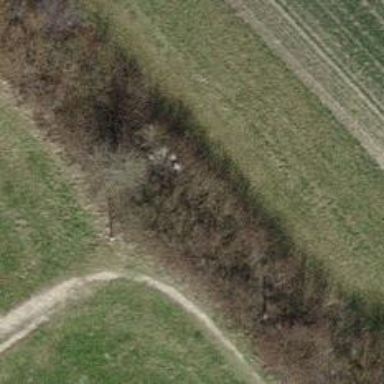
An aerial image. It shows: Hedge acting as barrier.